Field crop: maize
Growth stage: 2
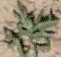
Species: atriplex